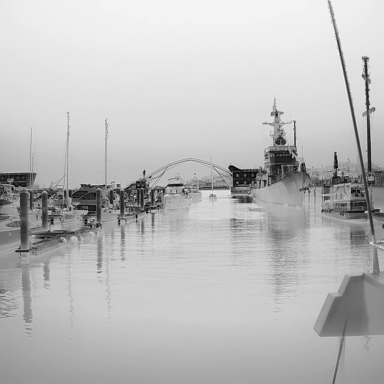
There are nine objects shown in the infrared image, including a container_ship, a warship, four sailboats, and three canoes.